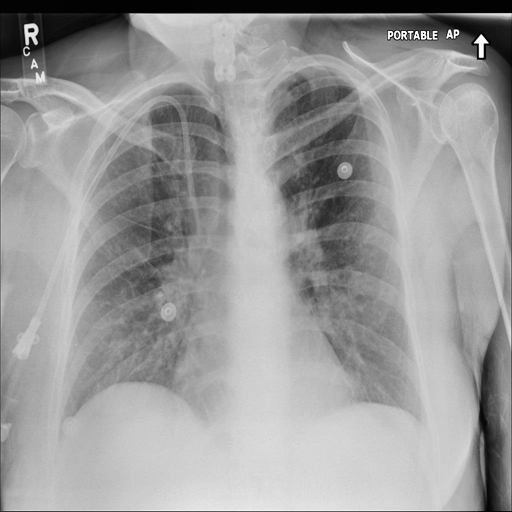
Finding: NORMAL